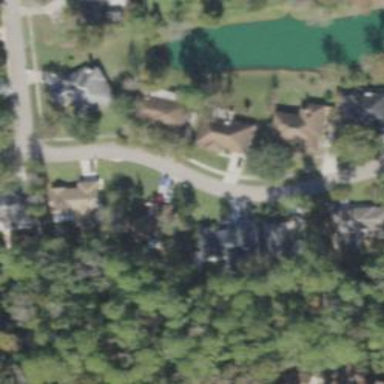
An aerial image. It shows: Residential road.